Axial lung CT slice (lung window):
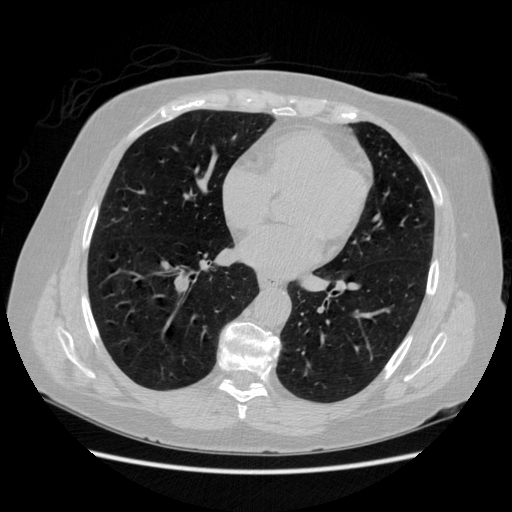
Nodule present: no